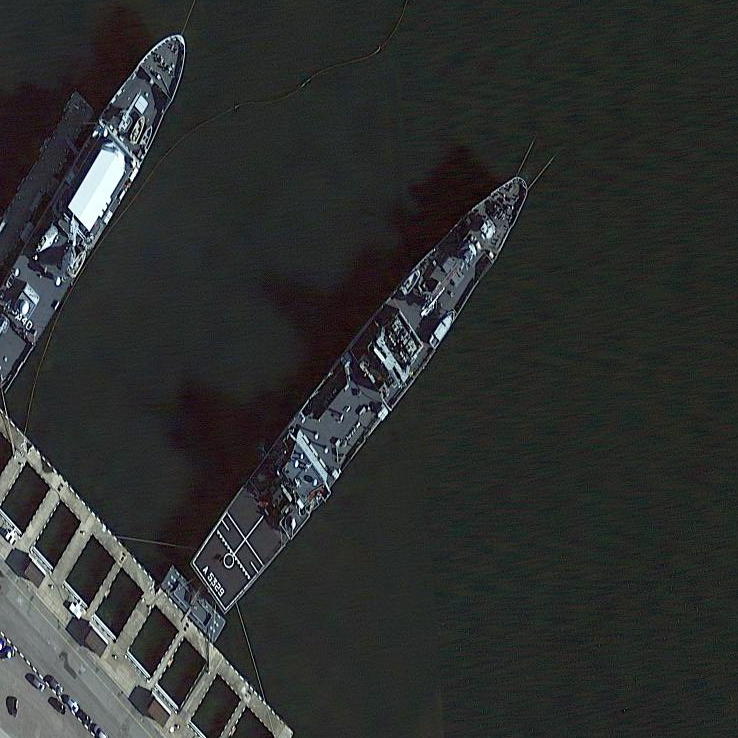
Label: destroyer